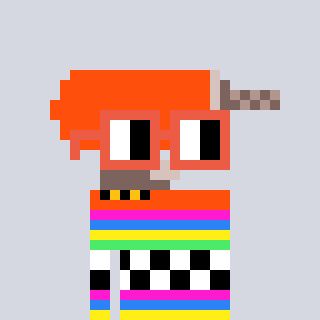
a pixel art character with square orange glasses, a drill-shaped head and a grayscale-colored body on a cool background